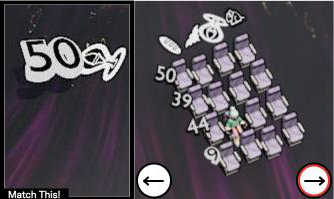
Task: seats
Answer: no